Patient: sex M, age 60
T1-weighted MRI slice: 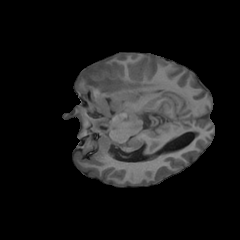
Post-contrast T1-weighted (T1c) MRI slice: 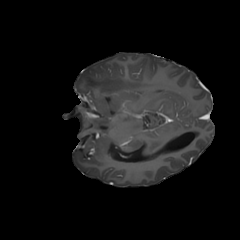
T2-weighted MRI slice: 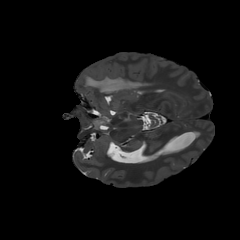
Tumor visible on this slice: yes
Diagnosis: Glioblastoma, IDH-wildtype
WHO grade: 4